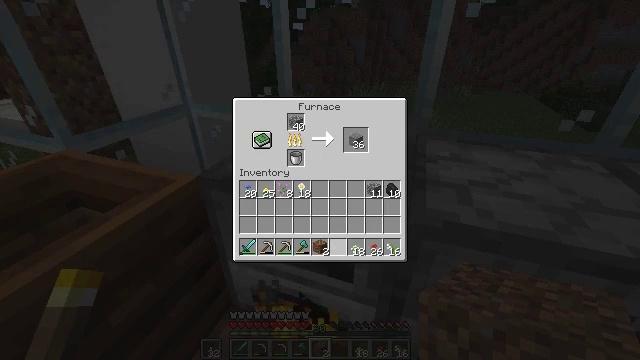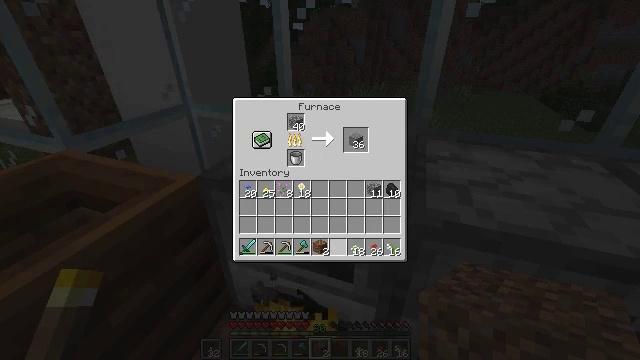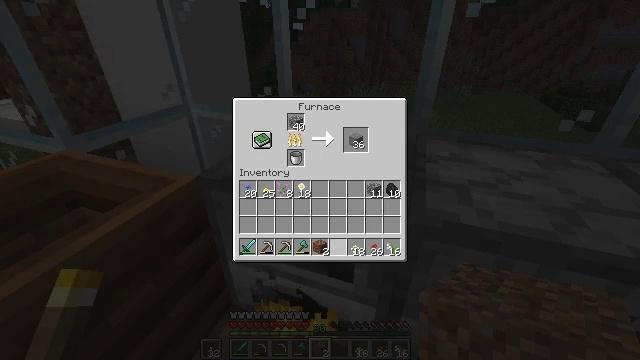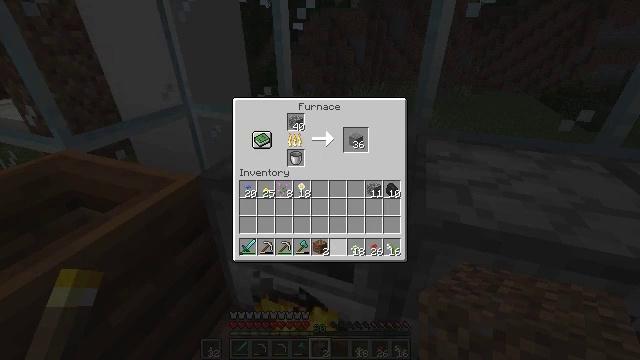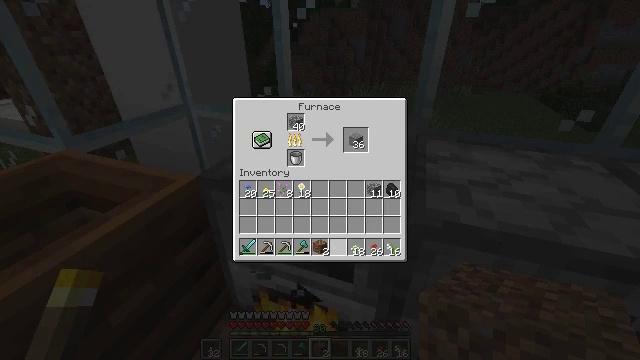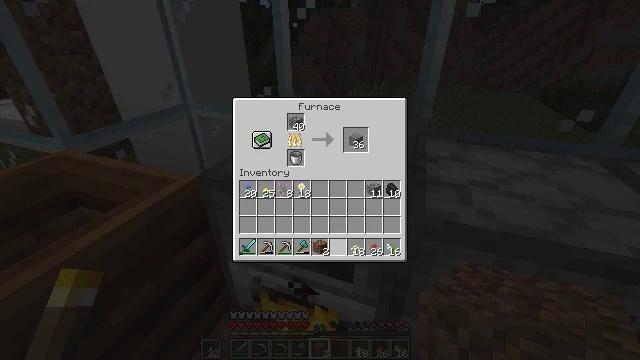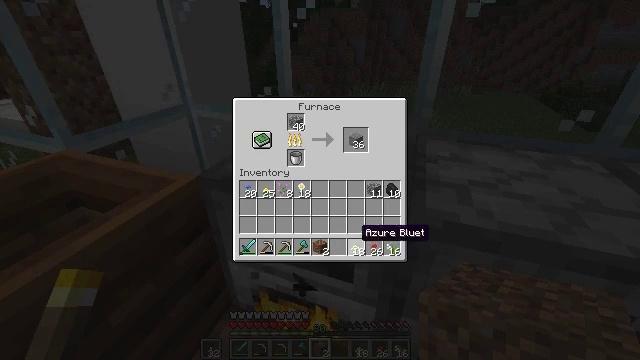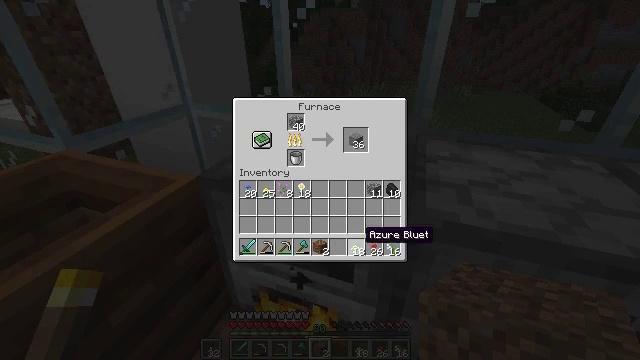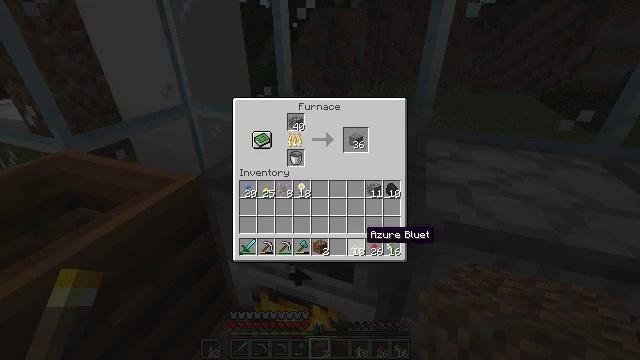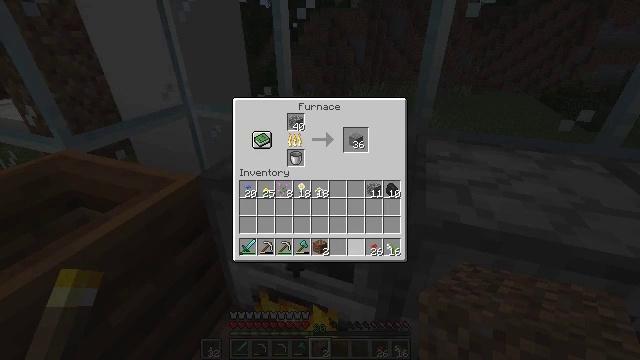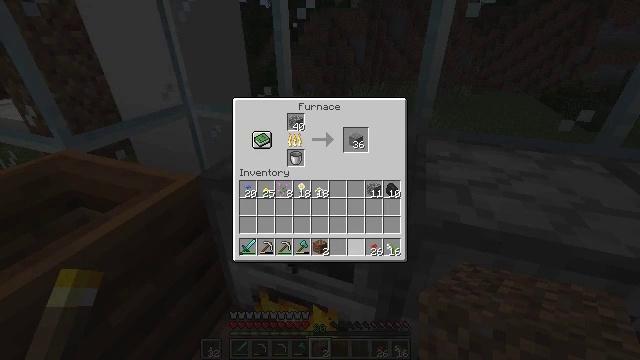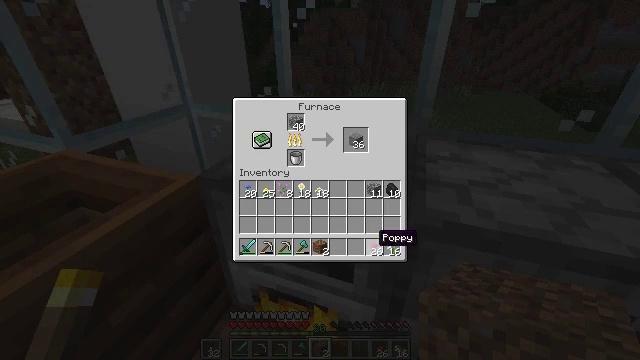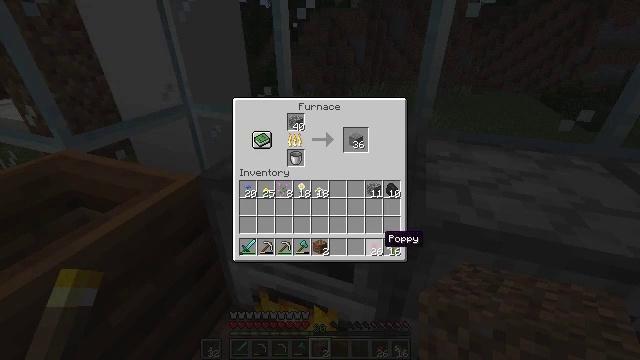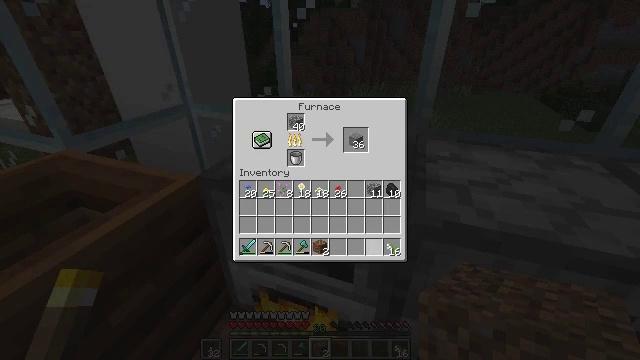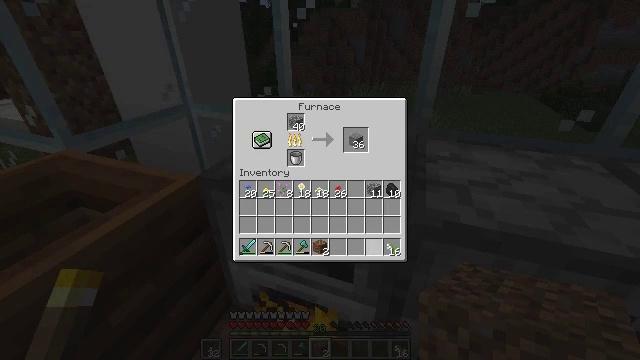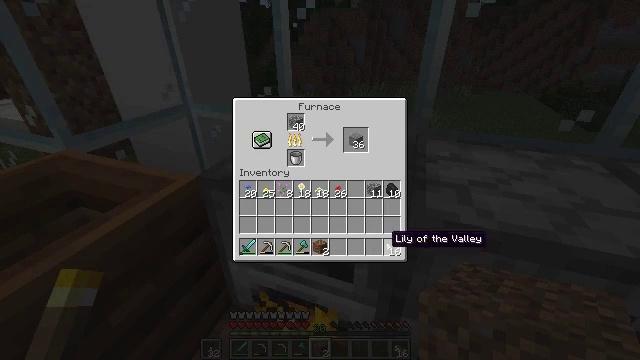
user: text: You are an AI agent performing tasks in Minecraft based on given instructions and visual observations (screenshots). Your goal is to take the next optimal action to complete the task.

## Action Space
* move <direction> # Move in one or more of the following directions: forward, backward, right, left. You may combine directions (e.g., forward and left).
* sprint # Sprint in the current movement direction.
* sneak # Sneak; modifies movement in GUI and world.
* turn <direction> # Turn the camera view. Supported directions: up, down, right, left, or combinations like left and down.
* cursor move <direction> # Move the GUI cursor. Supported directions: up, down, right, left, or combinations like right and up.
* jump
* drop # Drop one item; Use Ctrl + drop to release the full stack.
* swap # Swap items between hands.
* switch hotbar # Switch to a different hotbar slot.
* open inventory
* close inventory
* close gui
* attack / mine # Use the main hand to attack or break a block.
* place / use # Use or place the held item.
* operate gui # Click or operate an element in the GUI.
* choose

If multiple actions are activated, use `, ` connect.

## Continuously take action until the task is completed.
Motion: motion action
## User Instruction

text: craft item air
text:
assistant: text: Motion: sneak, operate gui
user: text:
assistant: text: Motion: sneak
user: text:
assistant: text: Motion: sneak
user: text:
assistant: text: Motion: sneak
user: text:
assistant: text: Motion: sneak
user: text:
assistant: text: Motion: sneak, cursor move right
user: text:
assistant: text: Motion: sneak
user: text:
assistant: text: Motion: sneak
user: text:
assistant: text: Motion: sneak, operate gui
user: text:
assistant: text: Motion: sneak, operate gui
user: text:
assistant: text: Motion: sneak, cursor move right, operate gui
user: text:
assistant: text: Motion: sneak
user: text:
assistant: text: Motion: sneak, operate gui
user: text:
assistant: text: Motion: sneak, operate gui
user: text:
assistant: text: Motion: sneak
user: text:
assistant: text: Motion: sneak
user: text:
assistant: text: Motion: sneak
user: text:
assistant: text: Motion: sneak, operate gui
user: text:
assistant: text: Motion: sneak, operate gui
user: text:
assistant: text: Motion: sneak, operate gui
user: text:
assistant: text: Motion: sneak, cursor move left and up
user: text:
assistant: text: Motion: sneak, cursor move left and up
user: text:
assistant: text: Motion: sneak, cursor move left and up
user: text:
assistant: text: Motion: sneak
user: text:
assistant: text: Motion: sneak
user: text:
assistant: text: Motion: sneak
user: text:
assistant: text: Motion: sneak
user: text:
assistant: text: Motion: sneak, cursor move right
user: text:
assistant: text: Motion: sneak, cursor move right
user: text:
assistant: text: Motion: sneak